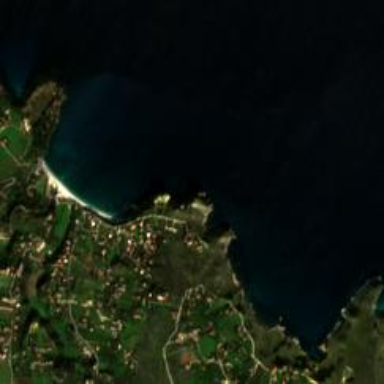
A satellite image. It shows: Beautiful bay with natural surroundings.